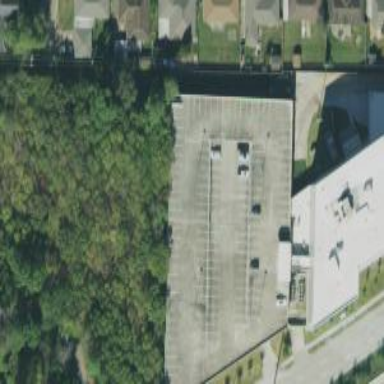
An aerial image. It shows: Multi-storey garage building used for parking.